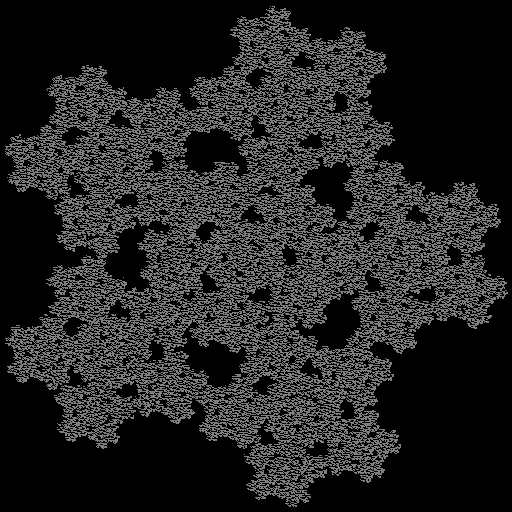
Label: mcWorter_pedigree